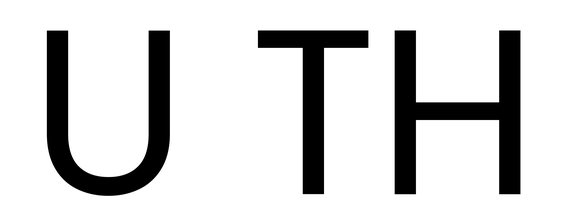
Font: Poppins-Regular